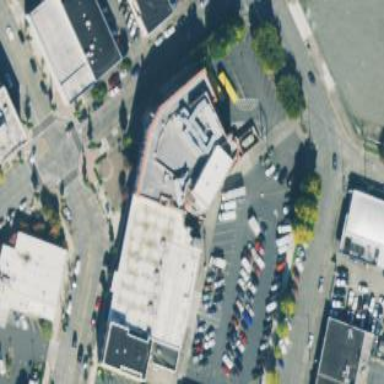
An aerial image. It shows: Theatre building.